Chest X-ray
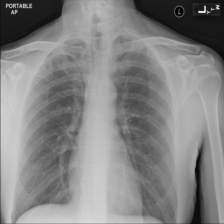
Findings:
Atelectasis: negative
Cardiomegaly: negative
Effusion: negative
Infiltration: negative
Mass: negative
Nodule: negative
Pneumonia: negative
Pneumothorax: negative
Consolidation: negative
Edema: negative
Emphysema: negative
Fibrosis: negative
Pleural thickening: negative
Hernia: negative